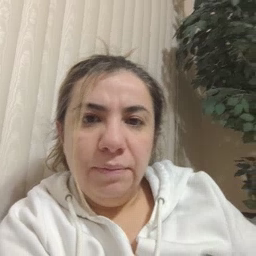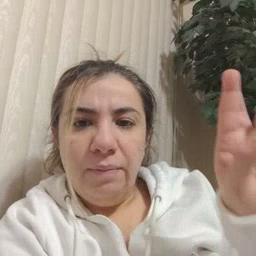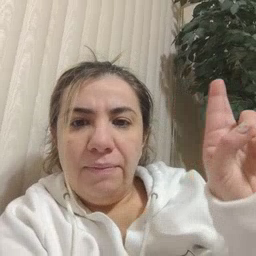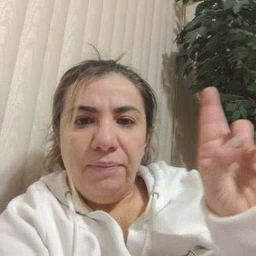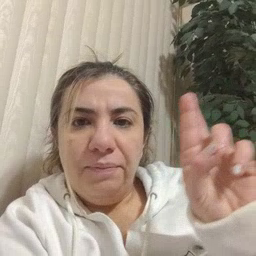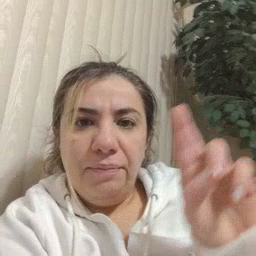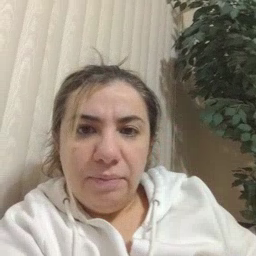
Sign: refrigerator